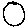
Label: circle